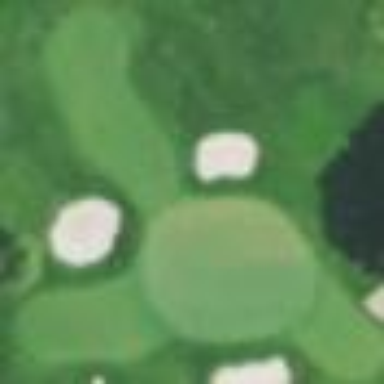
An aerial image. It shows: Golf fairway surrounded by grass.